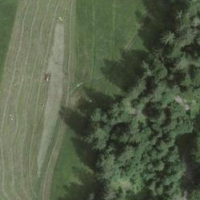
EUNIS habitat code: 23
Species observed at this site:
Arnica montana
Eriophorum angustifolium